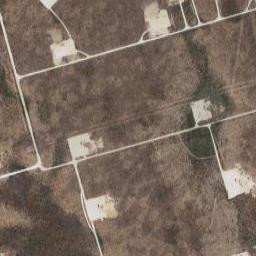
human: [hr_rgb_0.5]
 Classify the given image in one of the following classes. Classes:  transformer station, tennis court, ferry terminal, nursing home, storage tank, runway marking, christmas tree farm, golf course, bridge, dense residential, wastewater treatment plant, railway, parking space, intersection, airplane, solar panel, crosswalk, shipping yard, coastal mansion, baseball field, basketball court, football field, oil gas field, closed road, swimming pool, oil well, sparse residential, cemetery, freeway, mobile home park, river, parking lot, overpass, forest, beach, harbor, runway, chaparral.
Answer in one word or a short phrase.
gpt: oil gas field